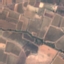
Land use / land cover: PermanentCrop